Interaction volume radius: 10 \u00c5
Interaction volume height: 20 \u00c5
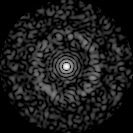
Disorder parameter: 0.8404